Question: In the following code I am setting up a very basic scene with an orthographic camera and a canvas mapped as a texture to a plane geometry.
I put some white text on to a transparent canvas, and if I use canvas.toDataURL(), the effect isn't present.
However, when I apply the canvas contents to a material as a texture and render it within a super-standard 2d scene, a black line outlines my text, probably the result of weird antialias stuff happening. In this example, the renderer clear color, material, and text are all pure white.
Here is a screenshot:
'''
var camera = new THREE.OrthographicCamera(window.innerWidth / - 2,
window.innerWidth / 2,
window.innerHeight / 2,
window.innerHeight / - 2, 0, 10);
var scene = new THREE.Scene();
canvas = document.createElement('canvas');
canvas.width = 300;
canvas.height = 300;
var context = canvas.getContext('2d');
context.fillStyle = "white";
context.font = "bold 72px Arial";
context.fillText("Zibri", 50, 100);
var texture = new THREE.Texture(canvas);
var geometry = new THREE.PlaneGeometry(canvas.width, canvas.height);
texture.needsUpdate = true;
var material = new THREE.MeshBasicMaterial({ color: 0xffffff, map: texture, transparent: true });
var mesh = new THREE.Mesh(geometry, material);
scene.add(mesh);
renderer = new THREE.WebGLRenderer({ antialias: false });
renderer.setSize( window.innerWidth, window.innerHeight );
renderer.setClearColor(0xffffff)
document.body.appendChild( renderer.domElement );
camera.lookAt(scene.position);
renderer.render(scene, camera);
'''
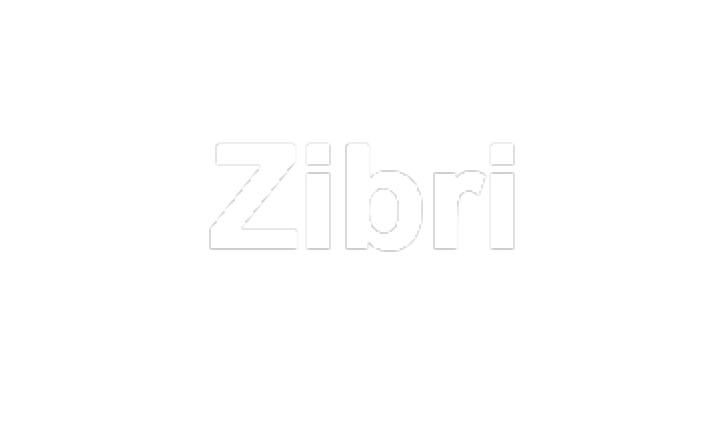
Answer: I've also been struggling with this problem, WestLangley's solution came part way to fixing the issue but left the rendered text with very poorly antialiased edges. After extensive research, I've come up with a solution that I'm happy with which I've outline here.
Before drawing the text, fill the canvas with the same colour as the text but with alpha set to 0.01
'''
context.fillStyle = 'rgba(255,255,255,0.01)';
context.fillRect(0,0,canvas.width,canvas.height);
'''
and then use the material's alphaTest property to discard pixels of this opacity:
'''
var material = new THREE.MeshBasicMaterial({
color: 0xffffff,
map: texture,
transparent: true,
alphaTest:0.01
});
'''
finally, set the texture map's premultiplyAlpha value to false:
'''
texture.map.premultiplyAlpha = false;
texture.map.needsUpdate = true;
'''